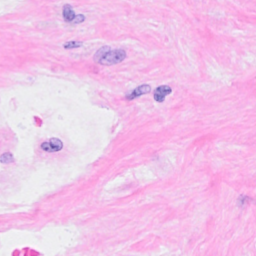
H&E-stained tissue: Breast